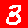
Digit: 3